Question: In Excel, how do you generate a right-most cell with a bar graph , like this :

thanks !
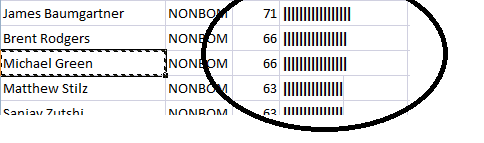
Answer: '''
=REPT("|",ROUND($C2/10,0))
'''
You repeat a character times.